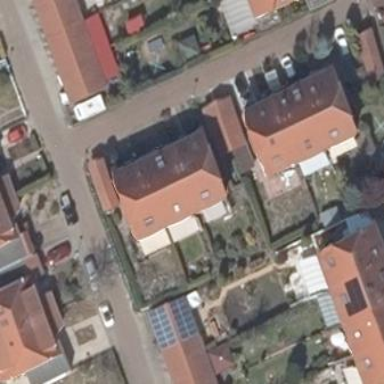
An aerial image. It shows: Building featuring apartments with half-hipped roof.